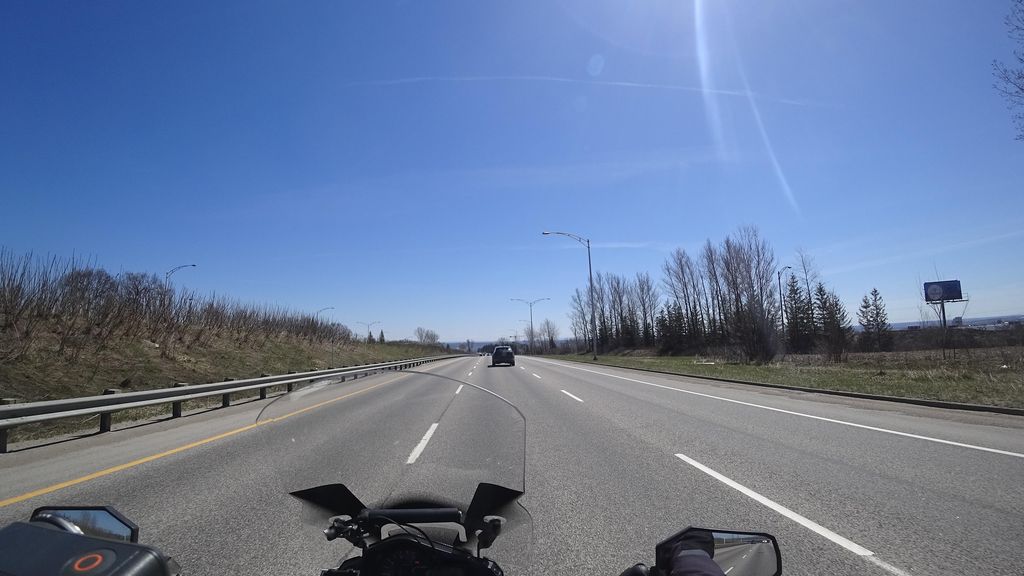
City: quebec_city